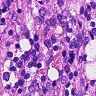
Metastatic tissue present: no